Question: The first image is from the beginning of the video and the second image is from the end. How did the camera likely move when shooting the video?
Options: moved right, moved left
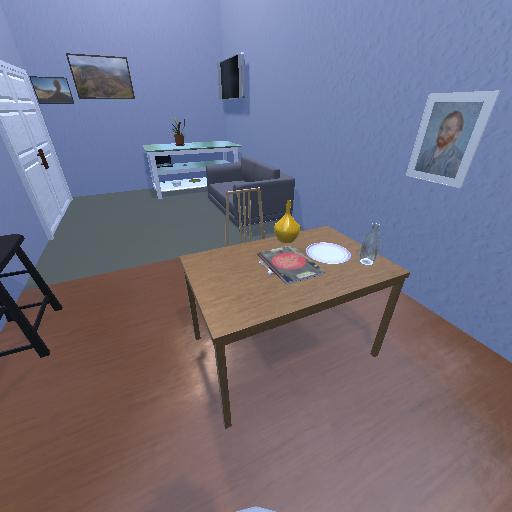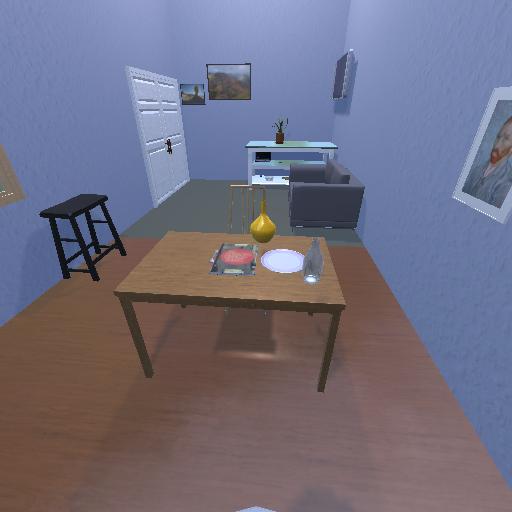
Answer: moved right